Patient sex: M
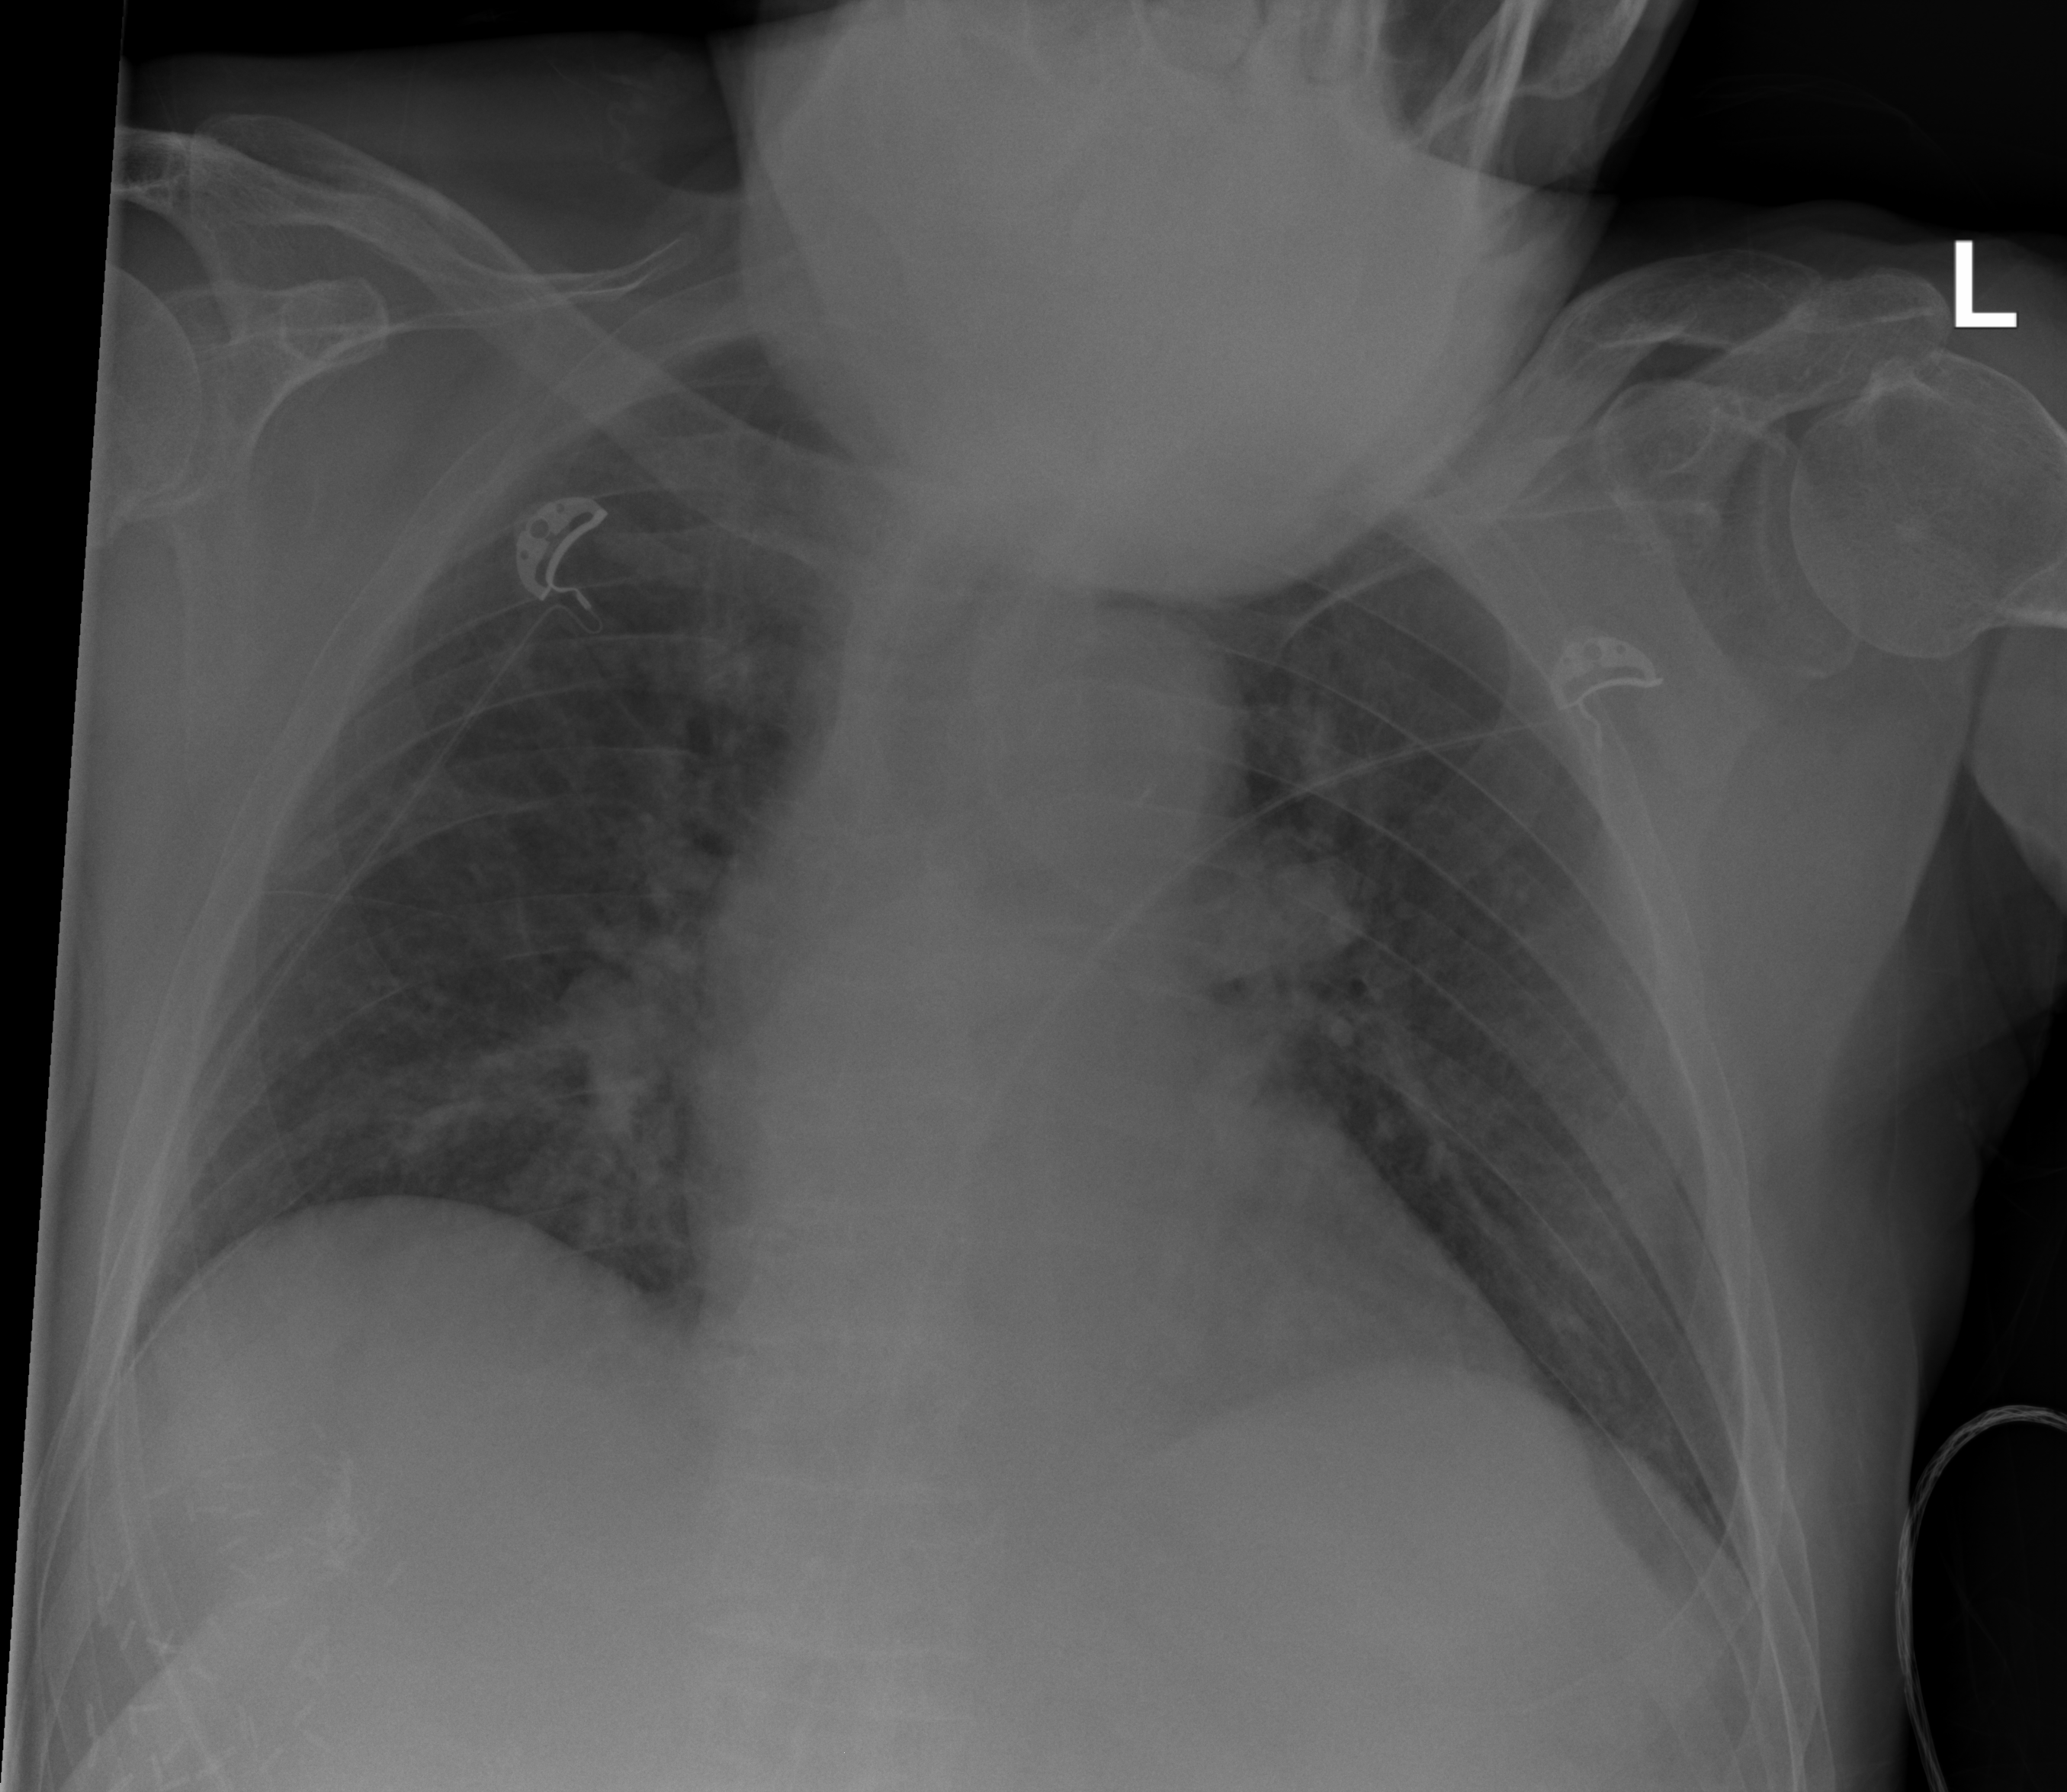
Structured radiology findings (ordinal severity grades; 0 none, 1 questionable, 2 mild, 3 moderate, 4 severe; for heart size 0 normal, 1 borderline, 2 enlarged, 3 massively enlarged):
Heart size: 0
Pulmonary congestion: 2
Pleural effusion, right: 0
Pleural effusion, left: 0
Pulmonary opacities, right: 0
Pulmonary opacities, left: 0
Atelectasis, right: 0
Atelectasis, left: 0